Question: How can I instantiate my pdo class in PHPUnit_Framework_TestCase?
for instance, this is my ' est\SuitTest.php',
'''
namespace Test;
use PHPUnit_Framework_TestCase;
class SuiteTest extends PHPUnit_Framework_TestCase
{
protected $PDO = null;
public function __construct()
{
parent::__construct();
$this->PDO = new \Foo\Adaptor\PdoAdaptor(); // the pdo is not instantiated at all - I think!
}
protected function truncateTables ($tables)
{
foreach ($tables as $table) {
$this->PDO->truncateTable($table);
}
}
/**
* DO NOT DELETE, REQUIRED TO AVOID FAILURE OF NO TESTS IN FILE
* PHPUnit is ignoring the exclude in the phpunit.xml config file
*/
public function testDummyTest()
{
}
}
'''
I want to use the pdo class that I use it for development and production, which is in, 'pp\source\Adaptor\PdoAdaptor.php',
'''
<?php
namespace Foo\Adaptor;
use PDO;
class PdoAdaptor
{
protected $PDO = null;
protected $dsn = 'mysql:host=localhost;dbname=phpunit', $username = 'root', $password = 'xxxx';
/*
* Make the pdo connection.
* @return object $PDO
*/
public function connect()
{
try {
$this->PDO = new PDO($this->dsn, $this->username, $this->password, array(PDO::MYSQL_ATTR_INIT_COMMAND => "SET NAMES utf8"));
$this->PDO->setAttribute(PDO::ATTR_ERRMODE, PDO::ERRMODE_EXCEPTION);
// Unset props.
unset($this->dsn);
unset($this->username);
unset($this->password);
} catch (PDOException $error) {
// Call the getError function
$this->getError($error);
}
}
public function truncateTable($table)
{
$sql = "TRUNCATE TABLE $table";
$command = $this->PDO->prepare($sql);
$command->execute();
}
}
'''
I get this error when I run 'phpunit' for testing my codes,
> Fatal error: Call to a member function prepare() on null
The pdo is not instantiated at all inside the 'construct' method in 'SuiteTes't - I think!
This is my dir structure,

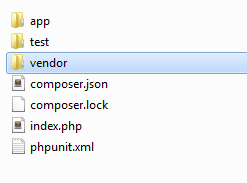
Answer: Use the <URL>
'''
protected static $pdo;
public static function setUpBeforeClass()
{
static::$pdo = new PdoAdapter();
}
'''
Then just access your pdo instance with 'static::$pdo' or 'self::$pdo' in your tests.